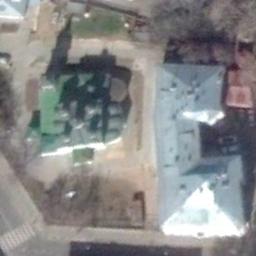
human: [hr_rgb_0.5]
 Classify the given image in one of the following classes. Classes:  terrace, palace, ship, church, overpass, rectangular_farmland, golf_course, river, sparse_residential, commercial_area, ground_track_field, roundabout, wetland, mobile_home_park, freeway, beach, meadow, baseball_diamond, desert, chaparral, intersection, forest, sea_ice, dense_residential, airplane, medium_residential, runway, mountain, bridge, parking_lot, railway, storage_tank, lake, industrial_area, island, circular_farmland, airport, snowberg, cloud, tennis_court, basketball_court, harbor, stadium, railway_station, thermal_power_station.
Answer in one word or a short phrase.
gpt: church